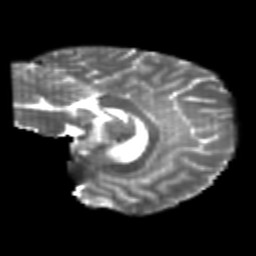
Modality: T2w
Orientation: sagittal
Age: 25
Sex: female
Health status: healthy
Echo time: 0.074 s